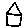
Label: house